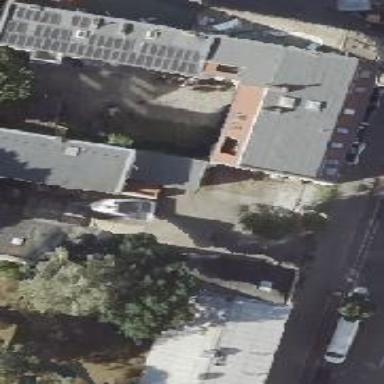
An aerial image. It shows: Residential building with white double saltbox roof shape.